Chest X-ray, PA view. Patient: 36 years old, sex M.
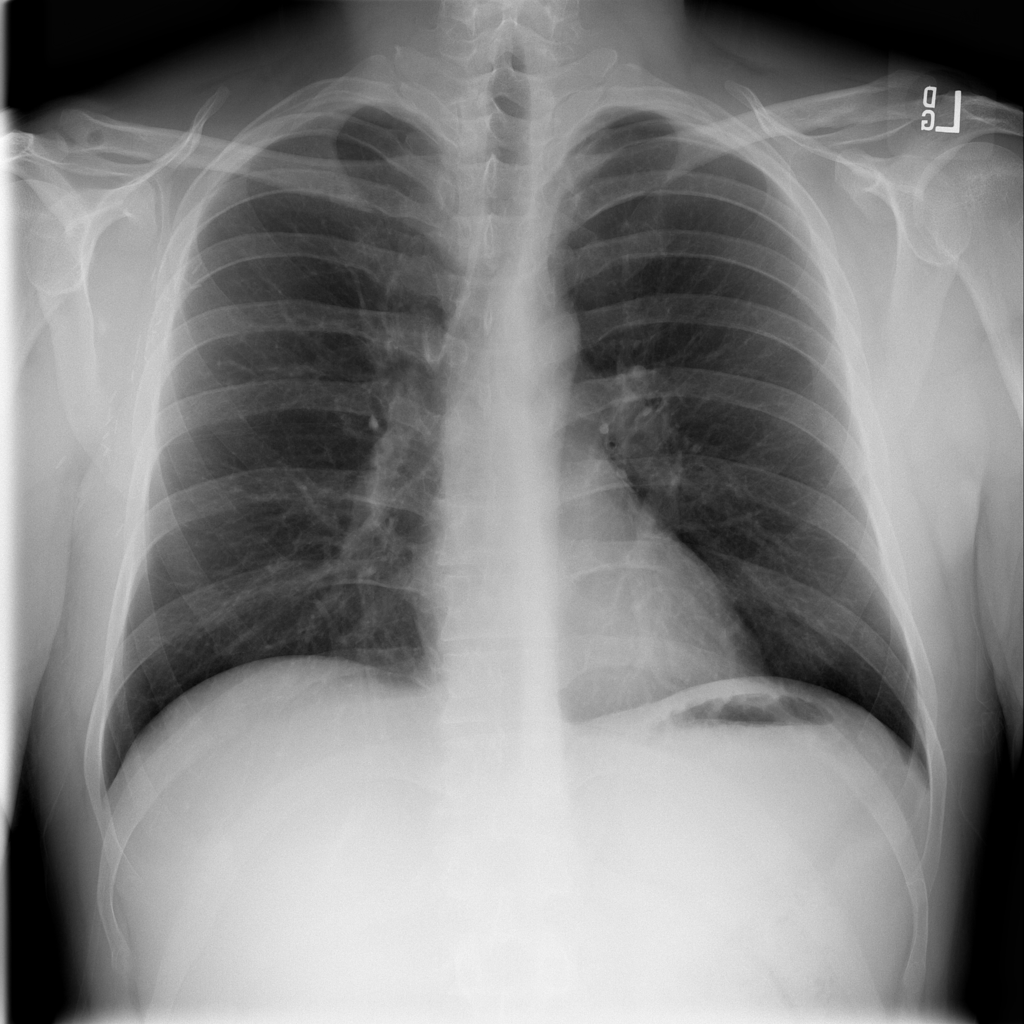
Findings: No Finding